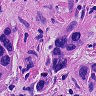
Metastatic tissue present: yes